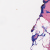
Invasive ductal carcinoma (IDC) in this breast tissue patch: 0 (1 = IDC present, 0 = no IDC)